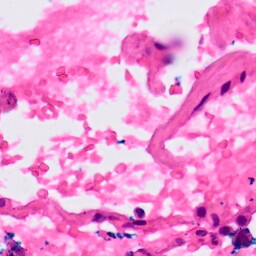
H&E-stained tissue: Lung